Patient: sex M, age 34
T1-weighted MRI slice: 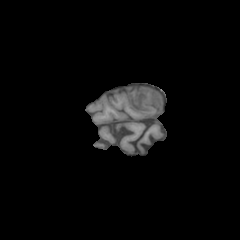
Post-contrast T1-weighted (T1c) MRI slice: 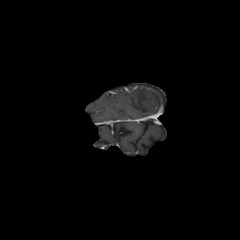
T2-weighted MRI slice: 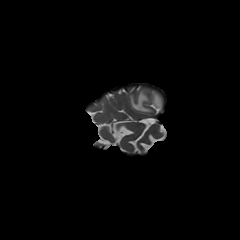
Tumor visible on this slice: yes
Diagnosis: Astrocytoma, IDH-mutant
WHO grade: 3